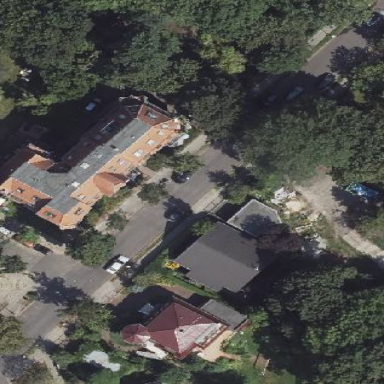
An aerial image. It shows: Apartments building with mansard roof.